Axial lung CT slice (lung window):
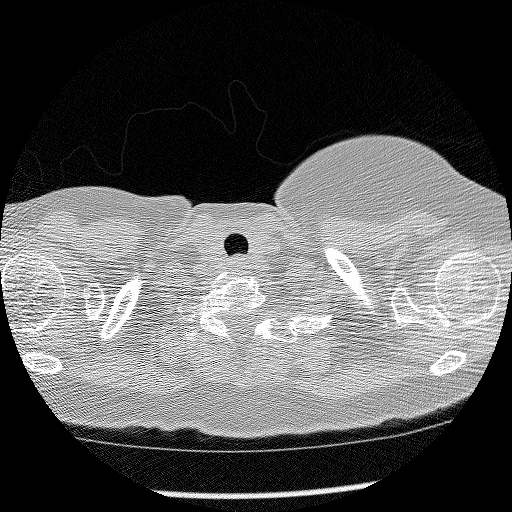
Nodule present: no